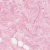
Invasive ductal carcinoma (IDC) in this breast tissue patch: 0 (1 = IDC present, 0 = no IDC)